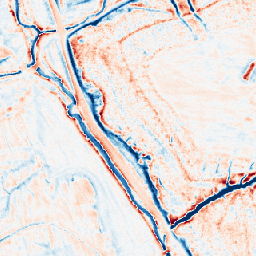
Category: edge_preserving
Decomposition family: anisotropic_diffusion
Decomposition parameters: iterations: 50
kappa: 30
gamma: 0.1
Upsampling method: nearest
Upsampling parameters: scale: 8
Upsampling scale: 8